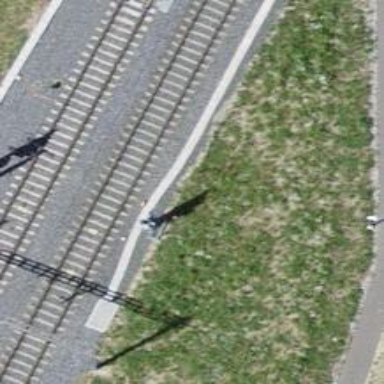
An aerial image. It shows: Railway signal.